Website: walmart
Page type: billing-address
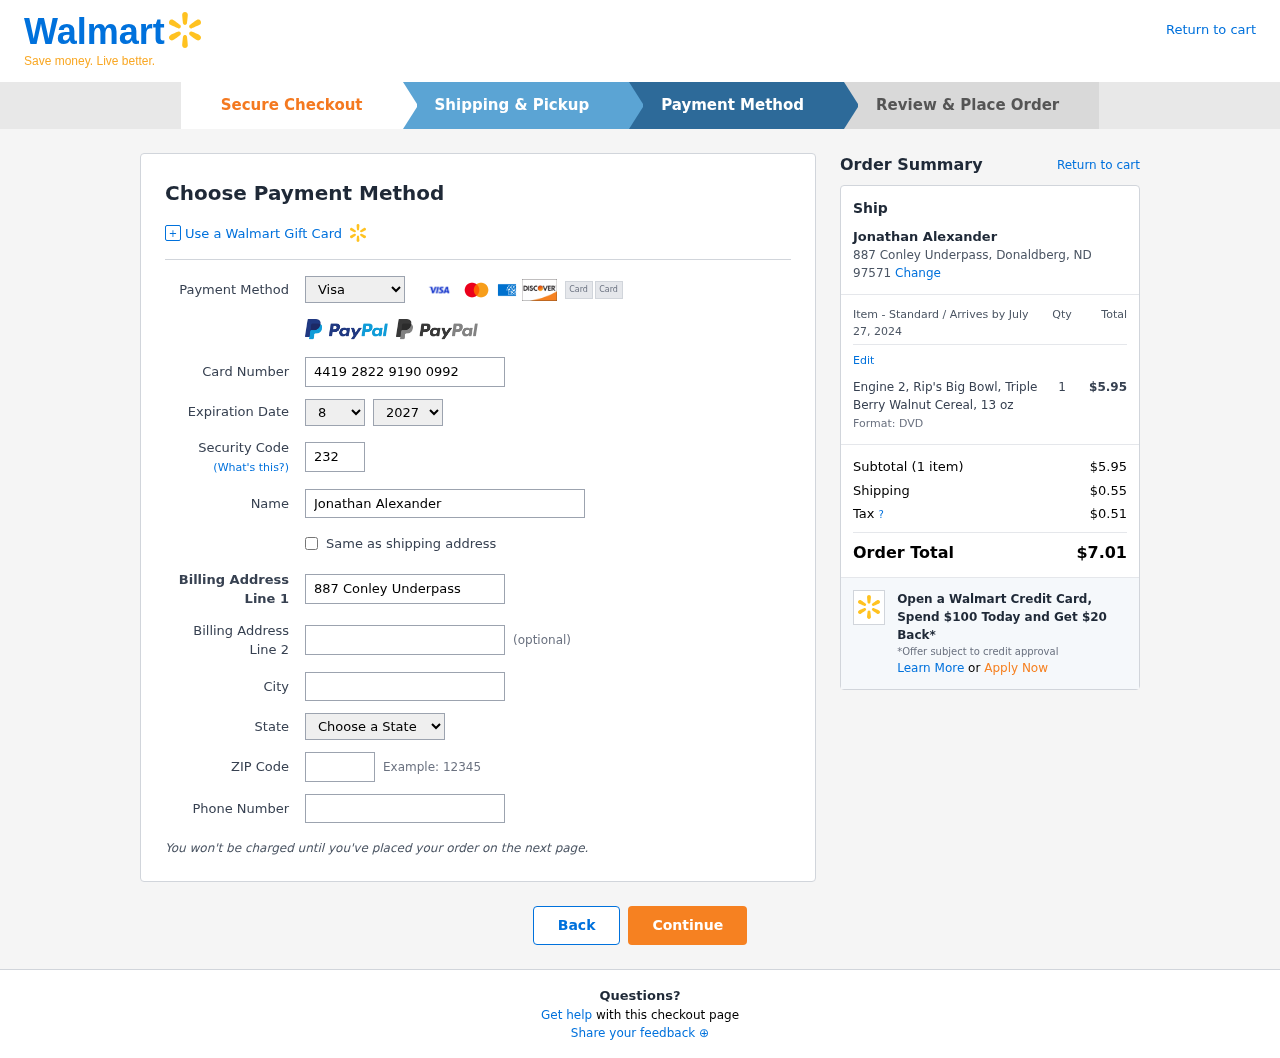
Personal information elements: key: PII_CARD_CVV
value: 232
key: PII_CARD_EXPIRY_MONTH
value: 08
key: PII_CARD_EXPIRY_YEAR
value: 27
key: PII_CARD_NUMBER
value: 4419 2822 9190 0992
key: PII_CARD_TYPE
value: Visa
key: PII_CITY
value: Donaldberg
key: PII_CITY_STATE_ZIP
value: Donaldberg, ND 97571
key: PII_FULLNAME
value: Jonathan Alexander
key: PII_PHONE
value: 4207216762
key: PII_POSTCODE
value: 97571
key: PII_STATE
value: North Dakota
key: PII_STREET
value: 887 Conley Underpass
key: PII_FULLNAME2
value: Jonathan Alexander
Product elements: key: PRODUCT1_NAME
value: Engine 2, Rip's Big Bowl, Triple Berry Walnut Cereal, 13 oz
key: PRODUCT1_PRICE
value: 5.95
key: PRODUCT1_QUANTITY
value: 1
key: PRODUCT1_DESC
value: Format: DVD
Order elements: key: ORDER_DELIVERY_DATE
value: July 27, 2024
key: ORDER_NUM_ITEMS
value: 1
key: ORDER_SUBTOTAL
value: $5.95
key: ORDER_SHIPPING_COST
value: $0.55
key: ORDER_TAX
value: $0.51
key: ORDER_TOTAL
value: $7.01